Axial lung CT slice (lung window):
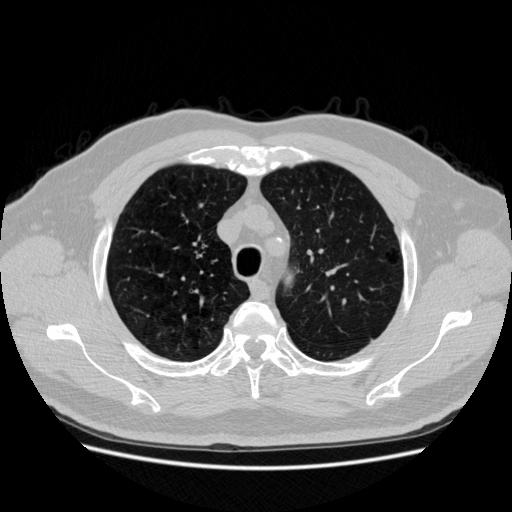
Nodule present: no